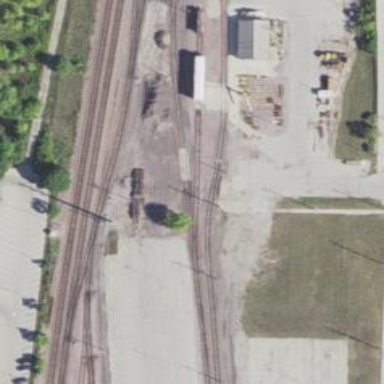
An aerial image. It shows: Railway yard.